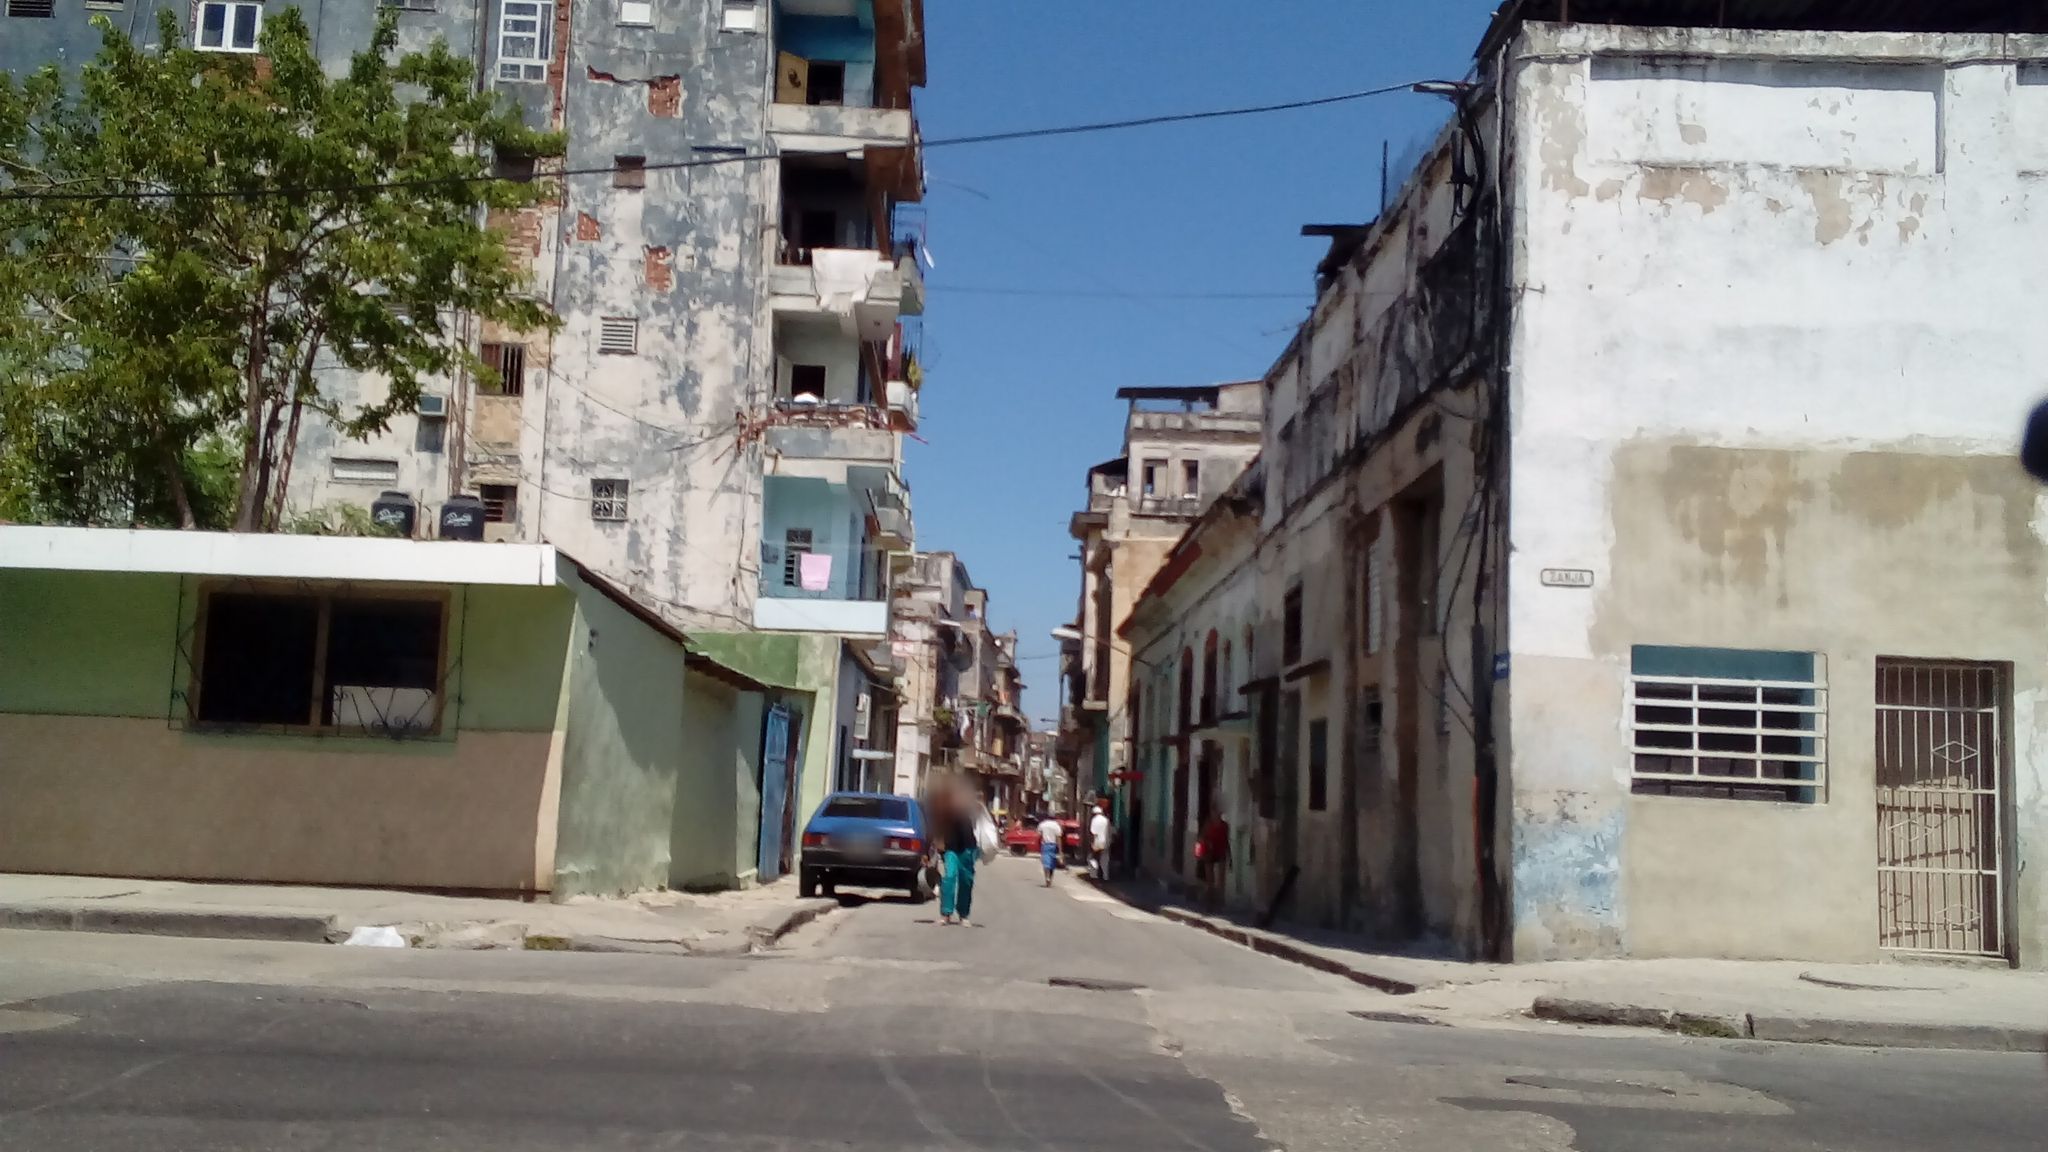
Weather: clear
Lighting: day
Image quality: good
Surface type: walking surface
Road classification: residential
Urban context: urban centre
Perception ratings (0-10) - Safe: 2.99, Lively: 4.93, Beautiful: 2.34, Boring: 2.77, Depressing: 6.02, Wealthy: 0.76